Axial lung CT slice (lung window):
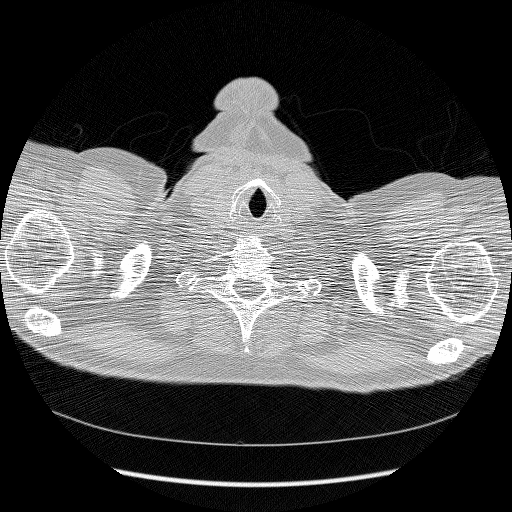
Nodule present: no